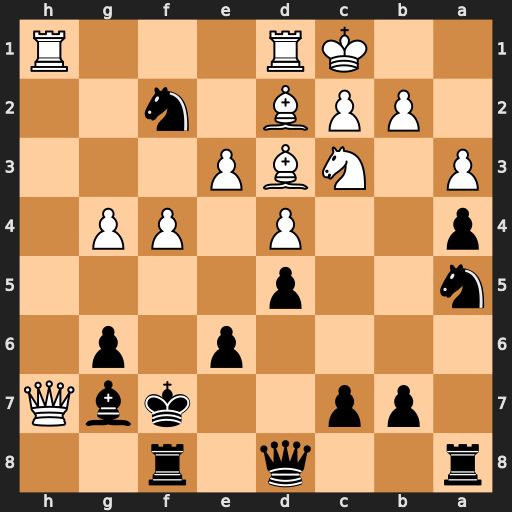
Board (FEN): r2q1r2/1pp2kbQ/4p1p1/n2p4/p2P1PP1/P1NBP3/1PPB1n2/2KR3R
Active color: b
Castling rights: -
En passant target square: -
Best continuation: Nxd3+ Kb1 Rh8 Qxh8 Bxh8